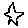
Label: star